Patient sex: F
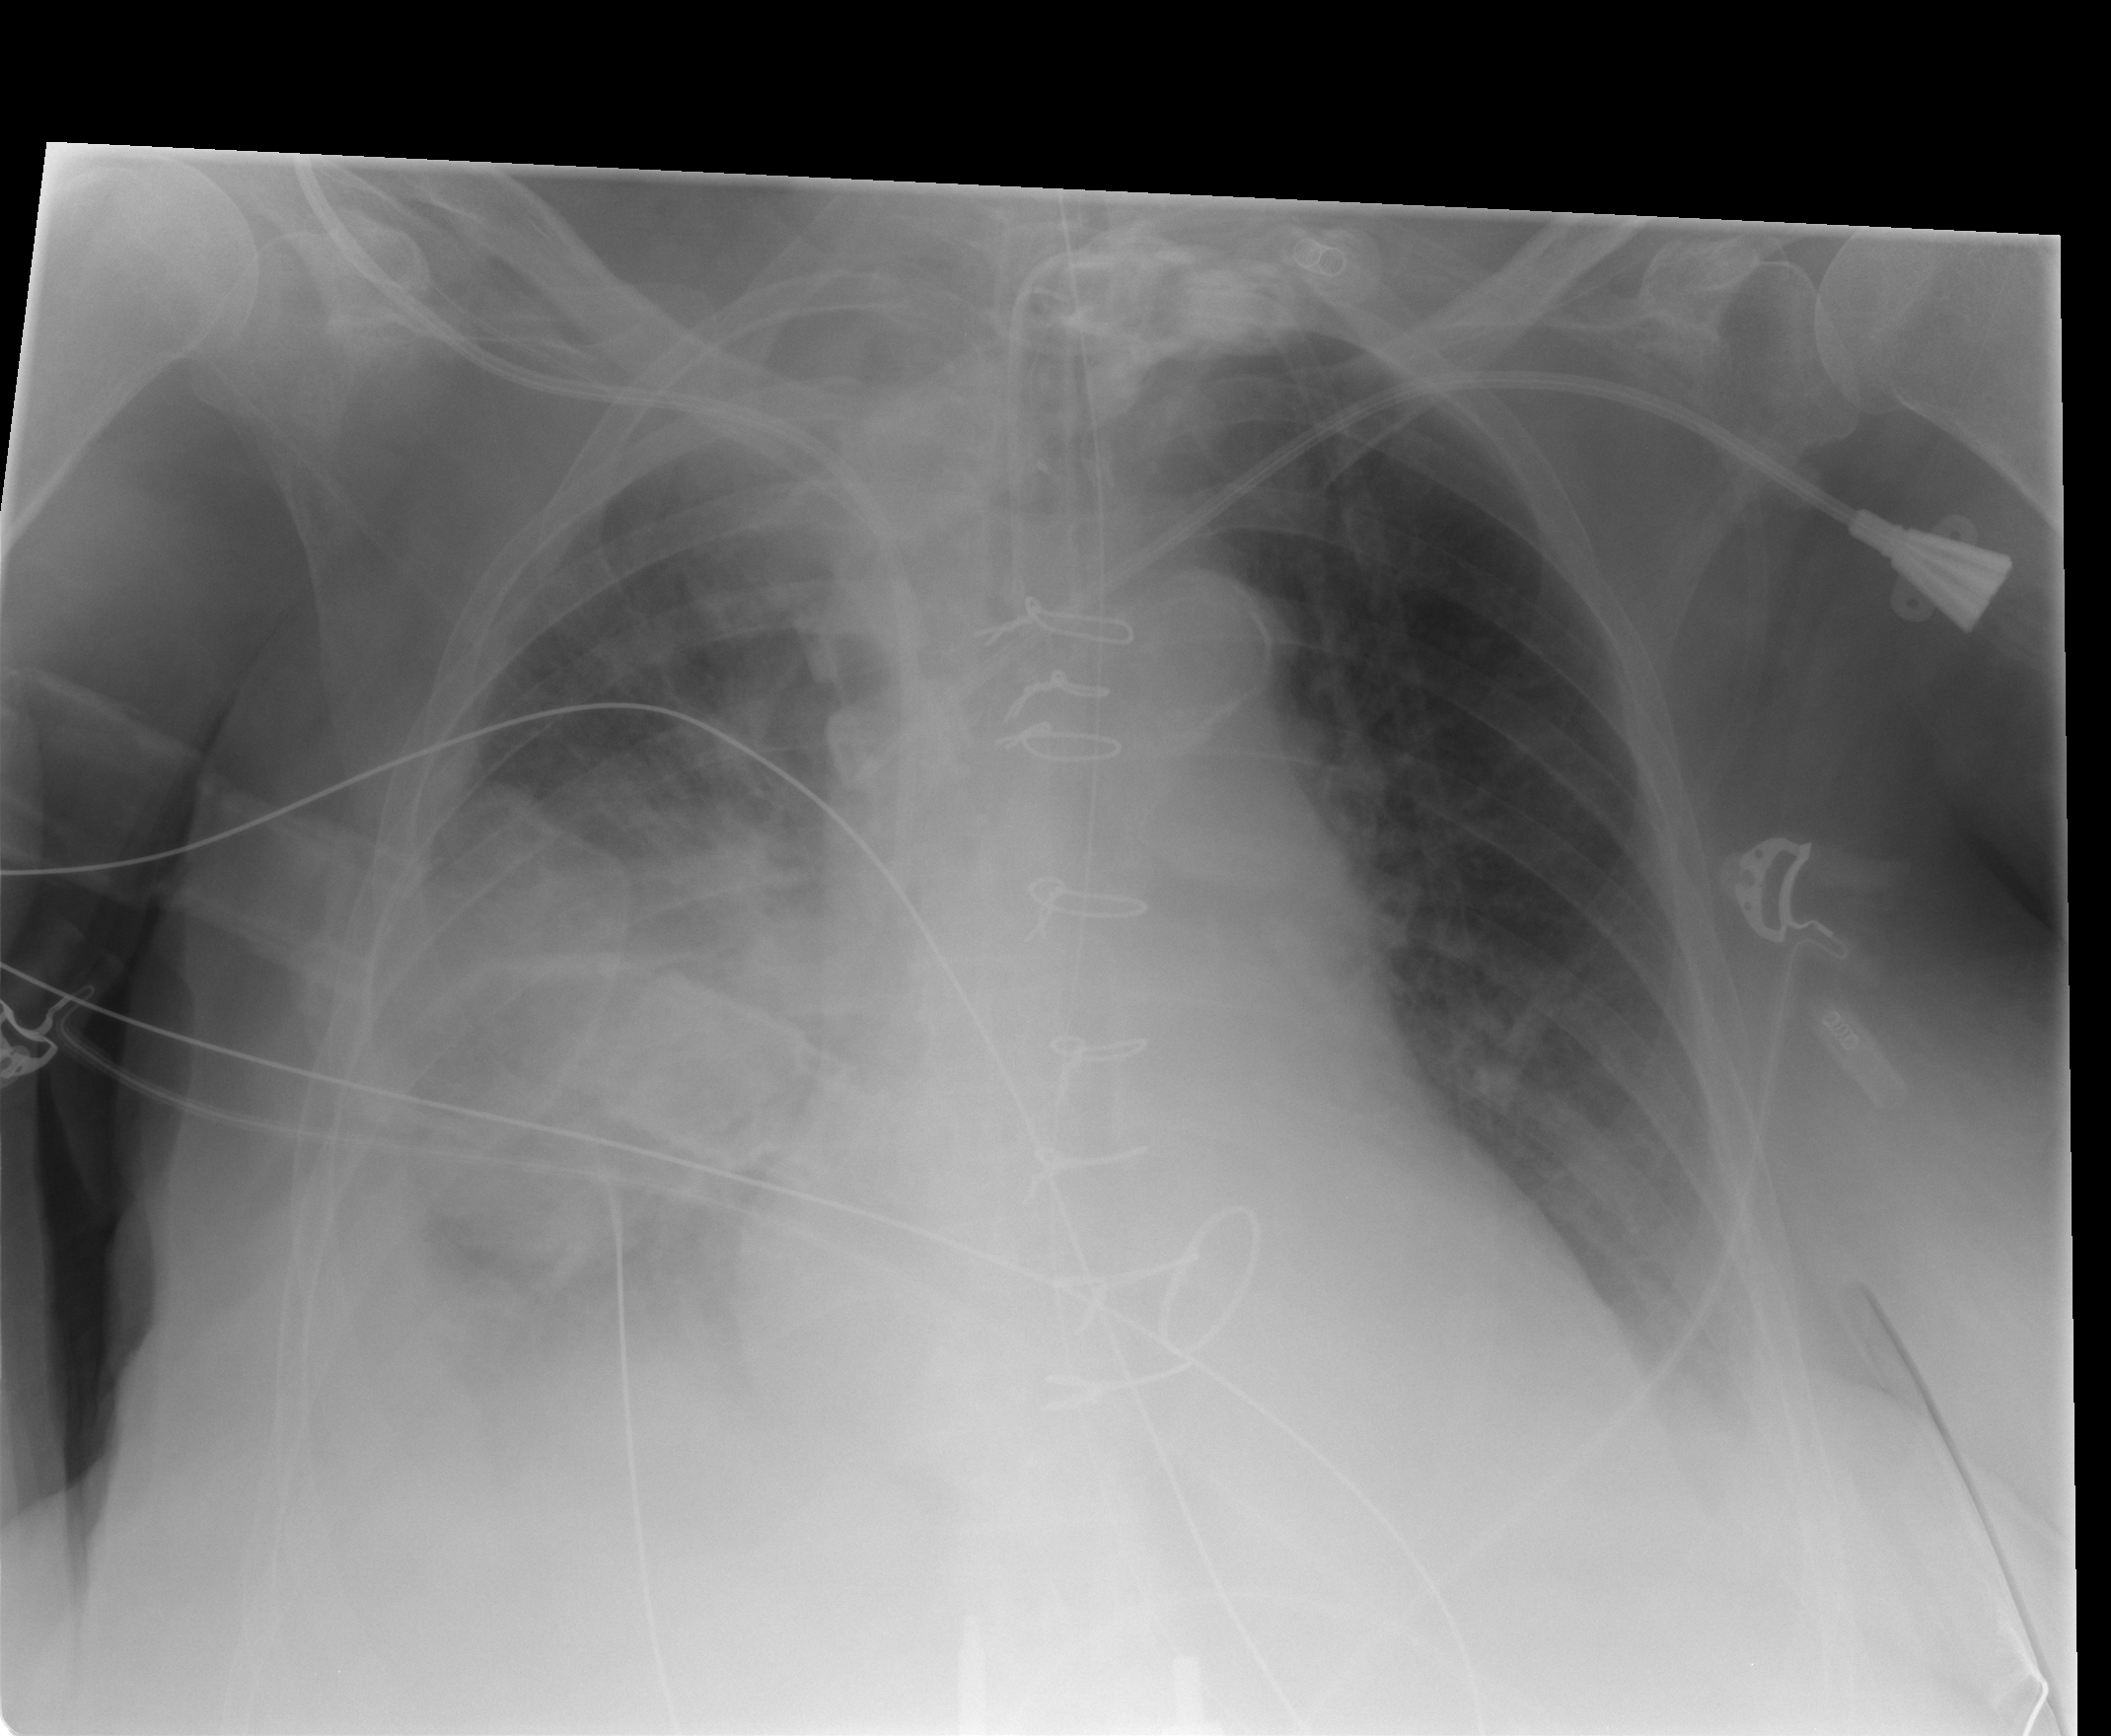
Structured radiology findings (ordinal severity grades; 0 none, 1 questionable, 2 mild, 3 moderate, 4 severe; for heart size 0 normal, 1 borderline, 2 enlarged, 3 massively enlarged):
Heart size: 2
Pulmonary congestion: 0
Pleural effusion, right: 3
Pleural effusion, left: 2
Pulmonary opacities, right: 3
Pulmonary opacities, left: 0
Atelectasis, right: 3
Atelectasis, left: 2